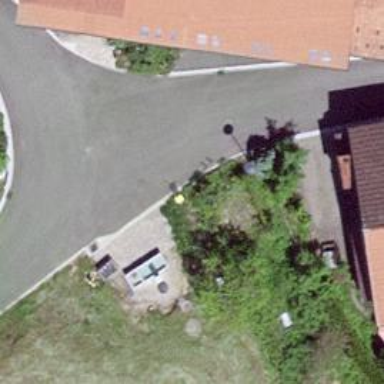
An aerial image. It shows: Post box is visible.